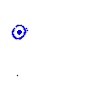
Particle: pion